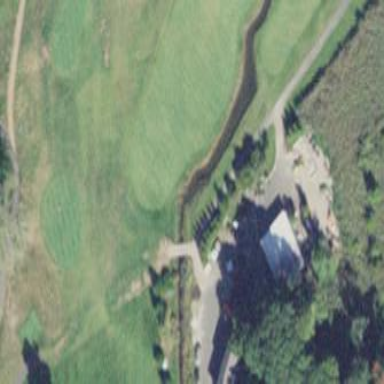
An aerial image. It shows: Grassy area used as driving range for golf.